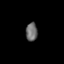
Tissue: skin
Cell type: Others
Senescence score: 0.8531
Nuclear area (px): 211
Mean DAPI intensity: 106.787